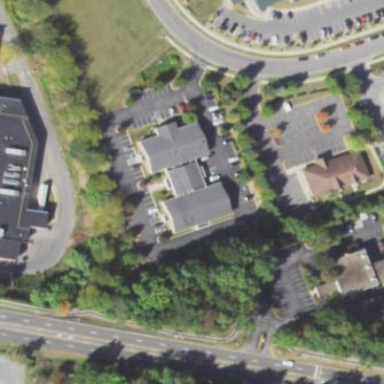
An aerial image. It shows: Commercial building.